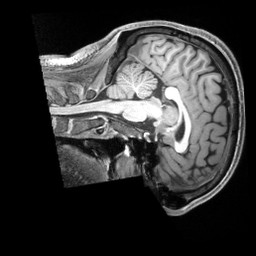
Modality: T1w
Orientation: sagittal
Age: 28
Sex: male
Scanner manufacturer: siemens
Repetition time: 2.3 s
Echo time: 0.00229 s